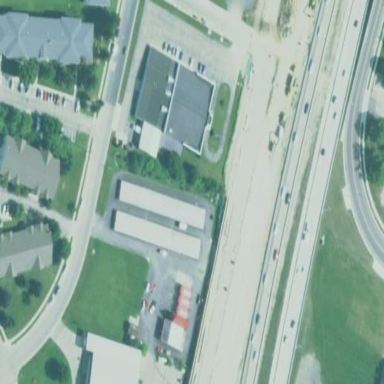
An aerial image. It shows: Storage rental shop.